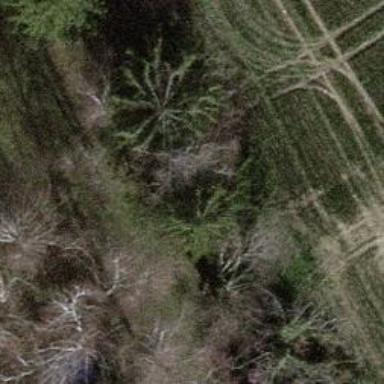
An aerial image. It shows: Evergreen tree with needle-leaved leaves.